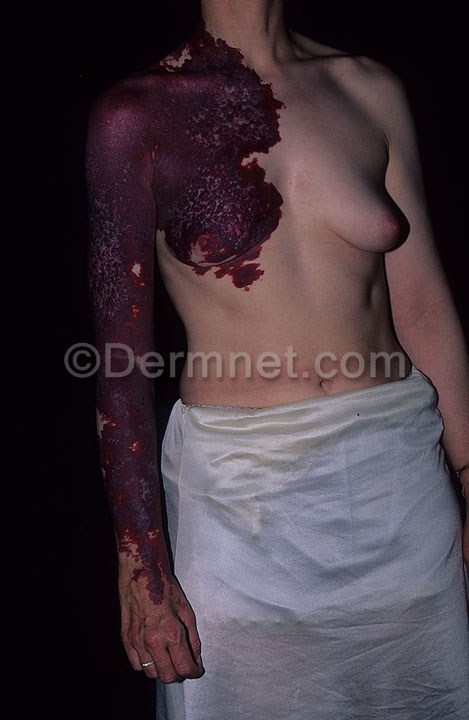
Disease: Vascular Tumors